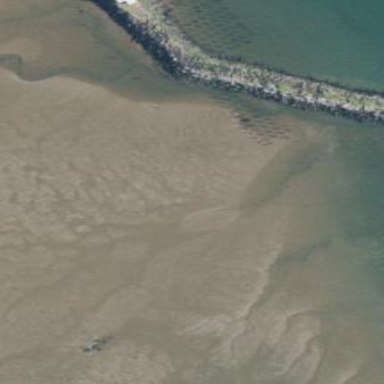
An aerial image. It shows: Natural reef with pilings.